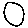
Label: circle